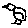
Label: bird